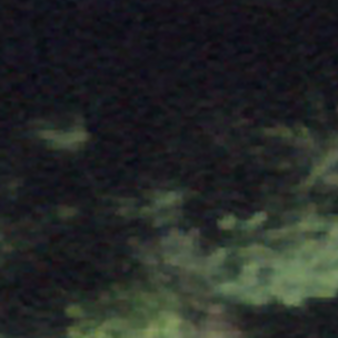
Label: other